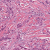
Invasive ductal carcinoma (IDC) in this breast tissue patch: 1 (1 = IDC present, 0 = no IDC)